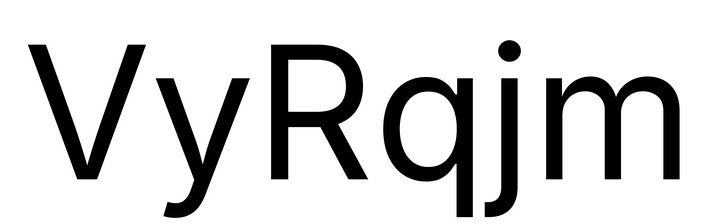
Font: Inter_Regular